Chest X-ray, PA view. Patient: 57 years old, sex F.
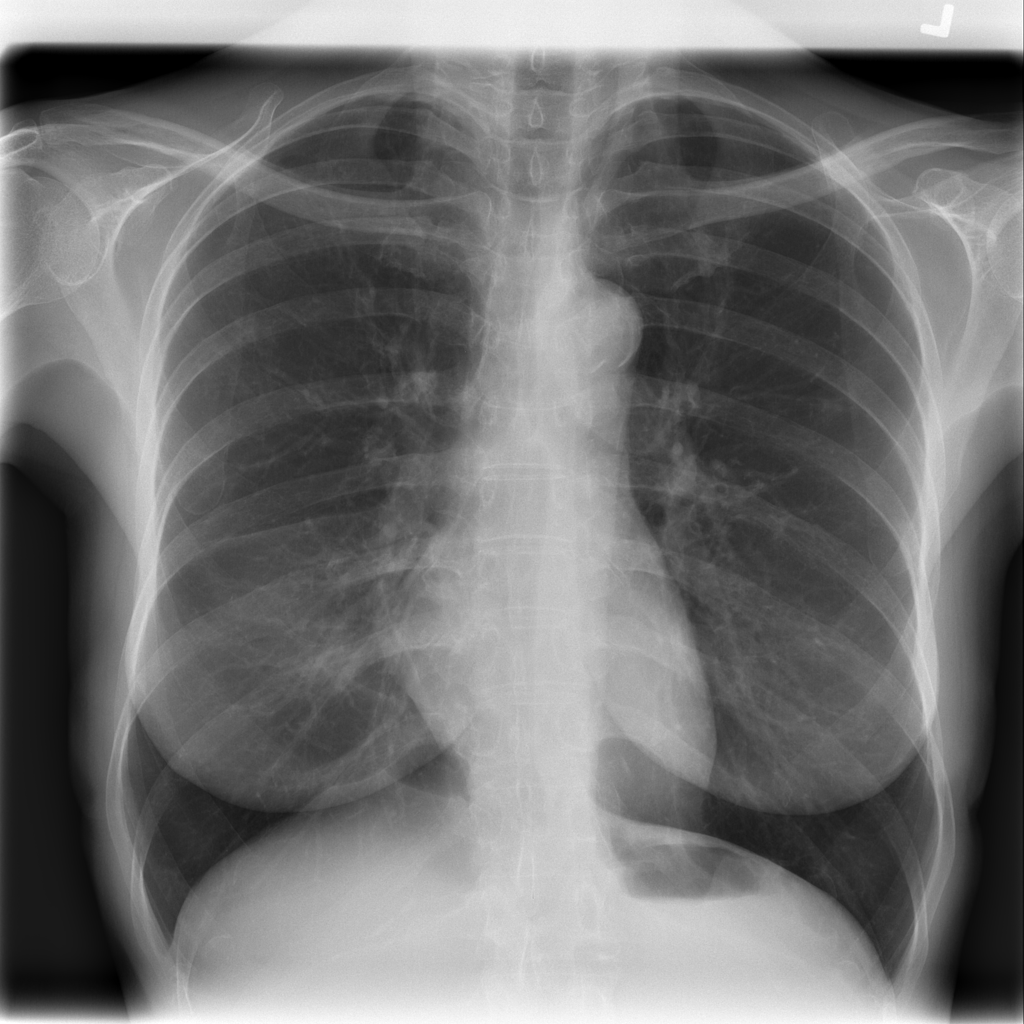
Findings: No Finding